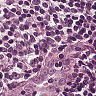
Metastatic tissue present: no